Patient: sex M, age 64
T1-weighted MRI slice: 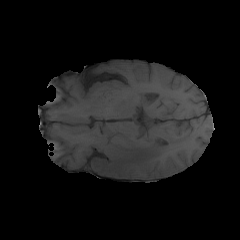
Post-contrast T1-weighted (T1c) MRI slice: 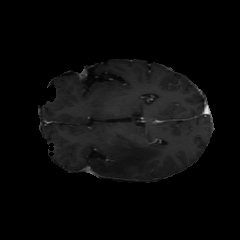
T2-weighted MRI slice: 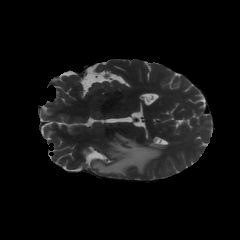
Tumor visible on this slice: yes
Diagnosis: Glioblastoma, IDH-wildtype
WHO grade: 4